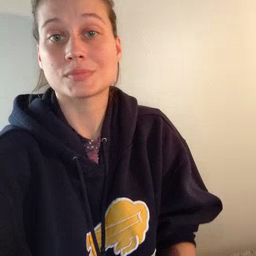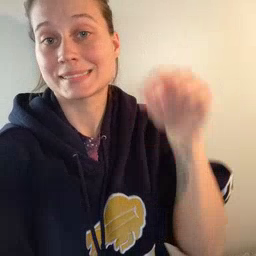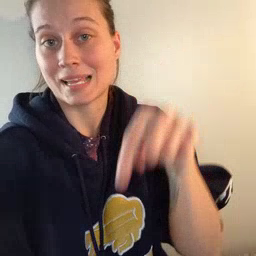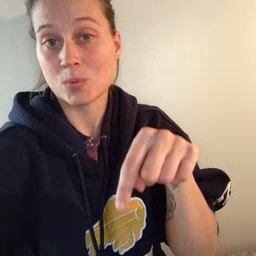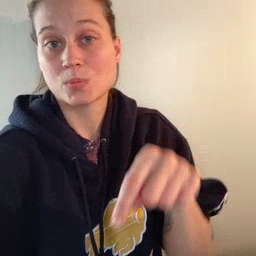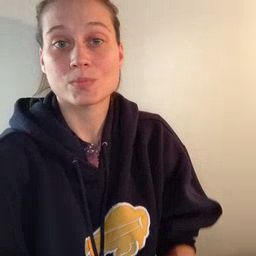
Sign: down